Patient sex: F
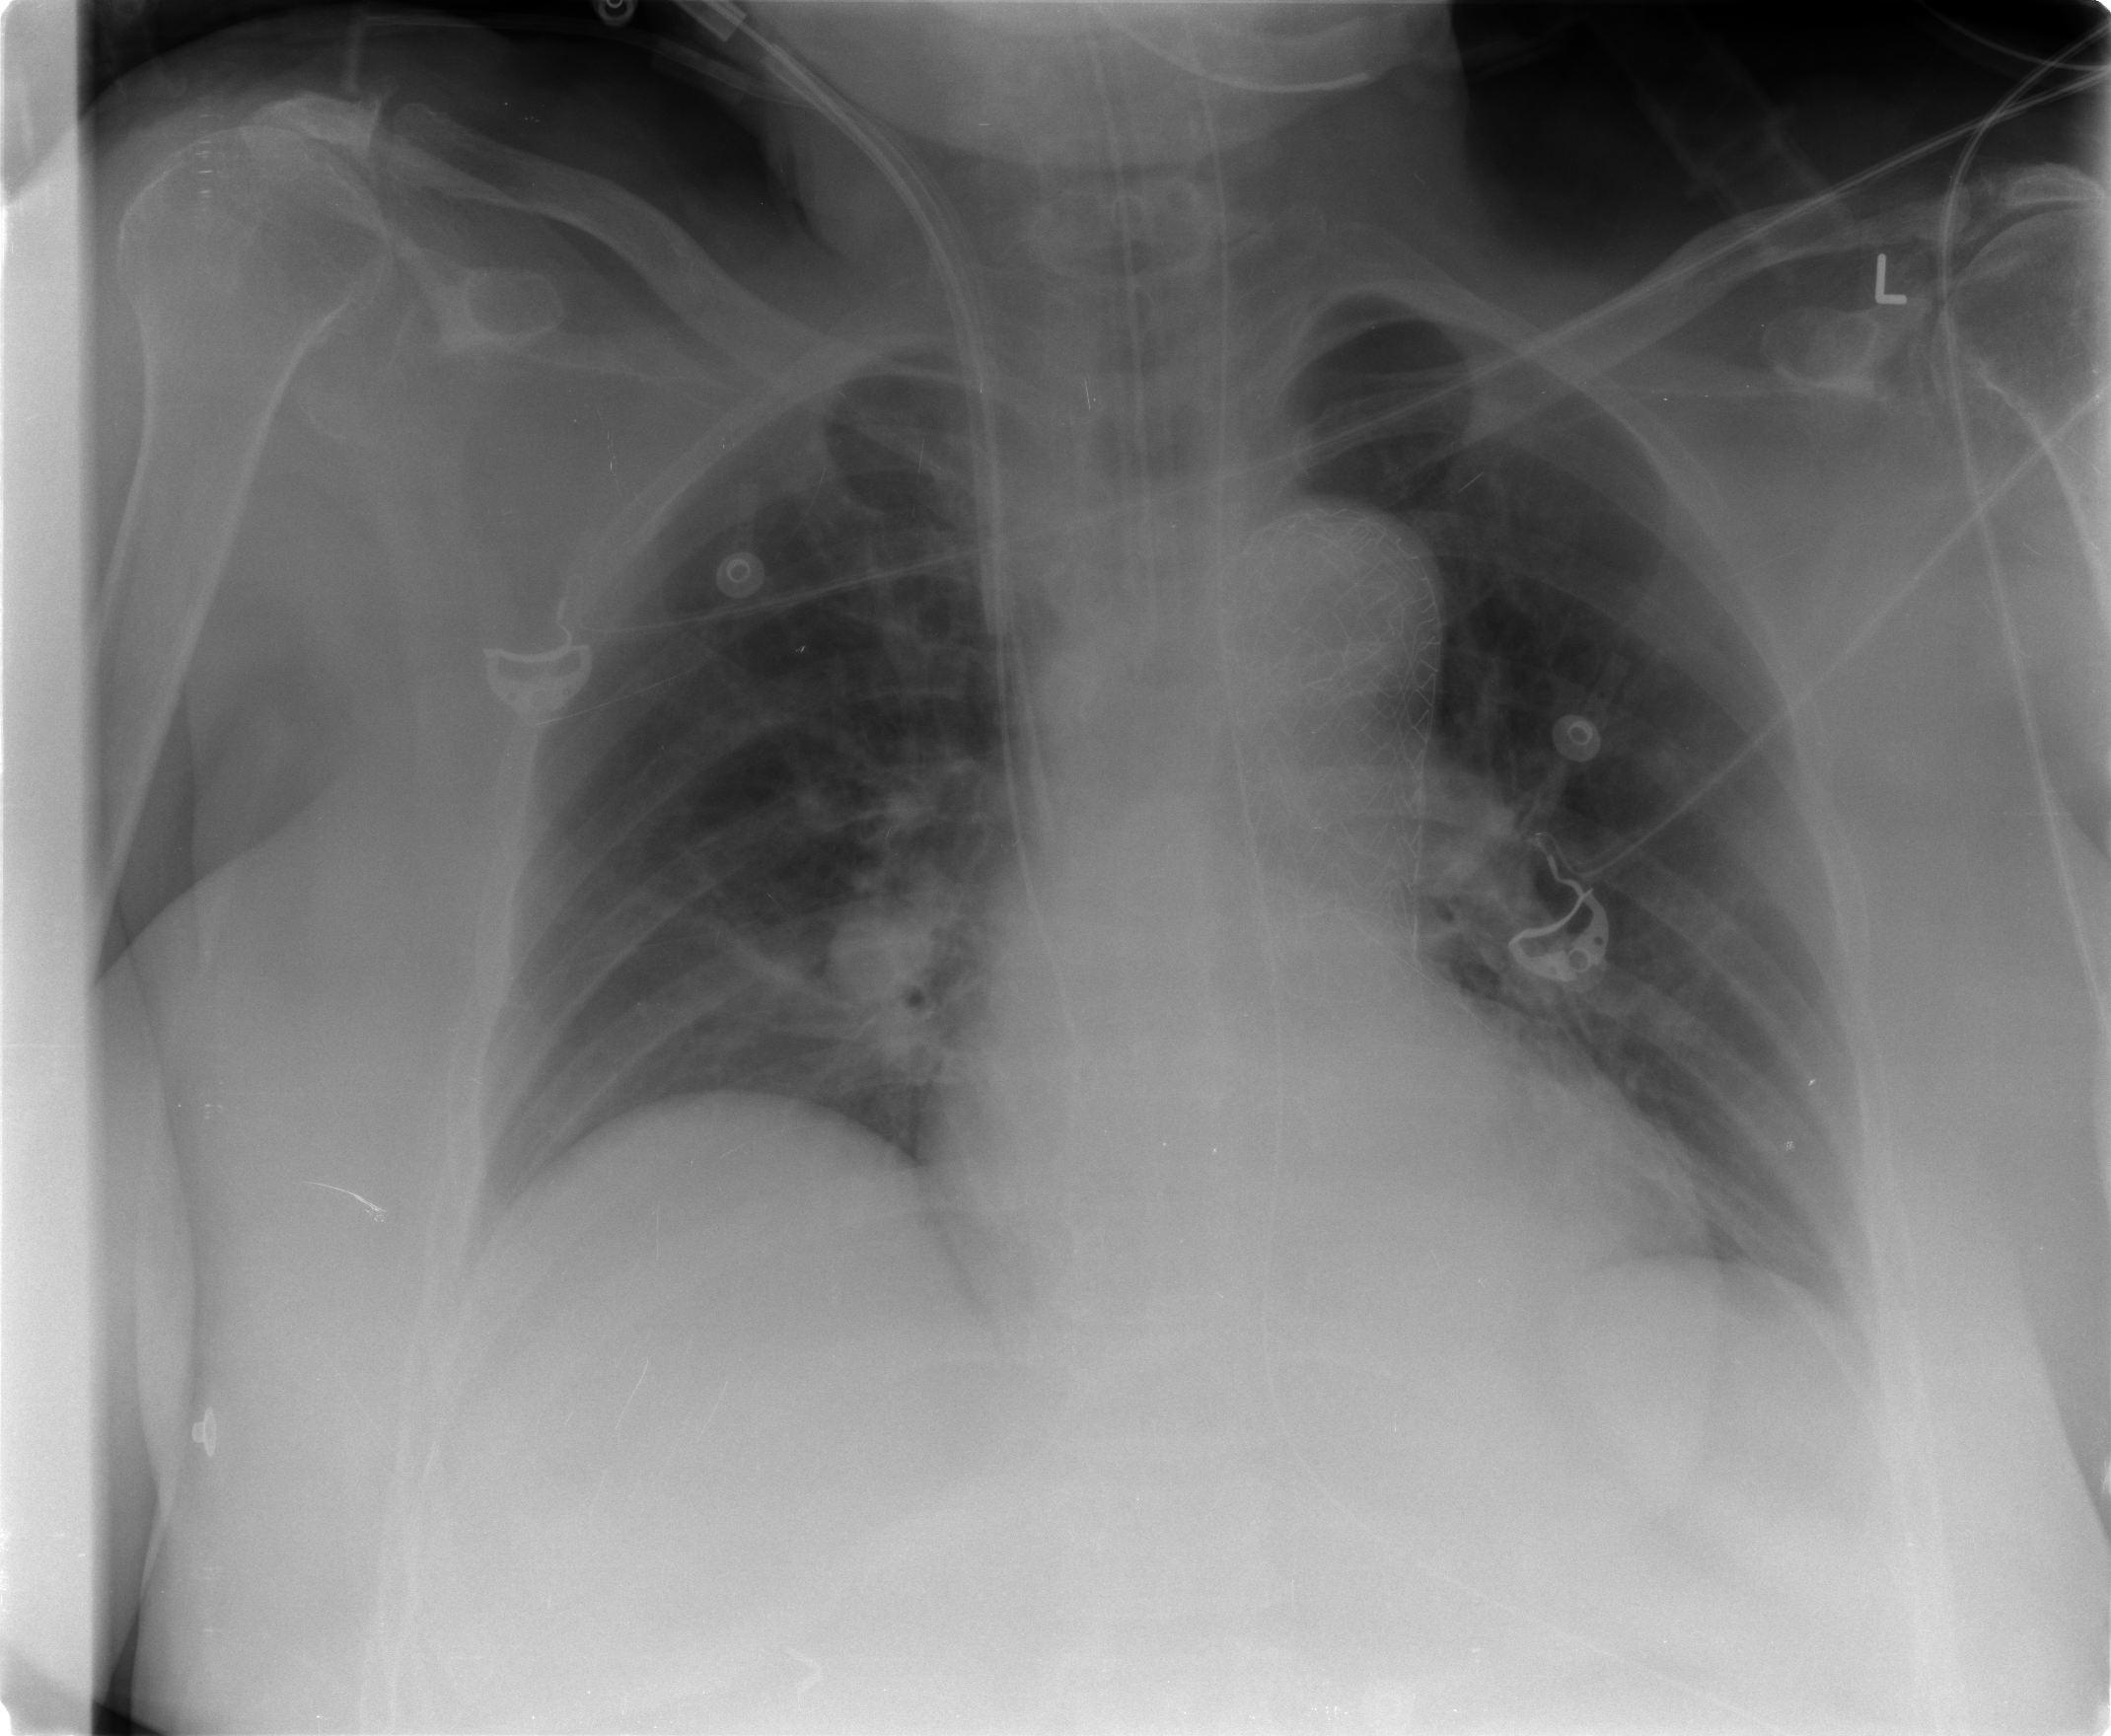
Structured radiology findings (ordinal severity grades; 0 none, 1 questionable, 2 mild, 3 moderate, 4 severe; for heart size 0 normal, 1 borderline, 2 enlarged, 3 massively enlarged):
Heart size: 0
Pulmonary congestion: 0
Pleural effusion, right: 0
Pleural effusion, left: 0
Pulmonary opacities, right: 0
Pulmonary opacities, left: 0
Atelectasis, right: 2
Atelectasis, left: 0